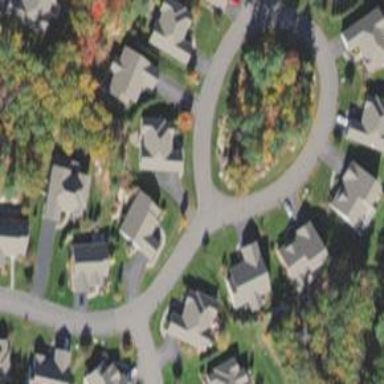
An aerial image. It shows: Smooth asphalt road in residential area.